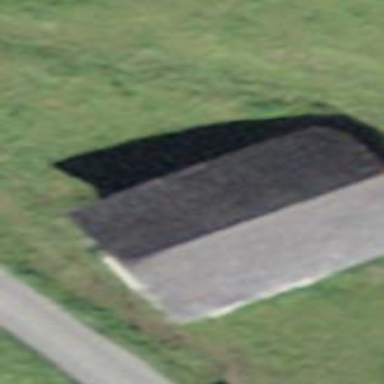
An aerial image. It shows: Barn.